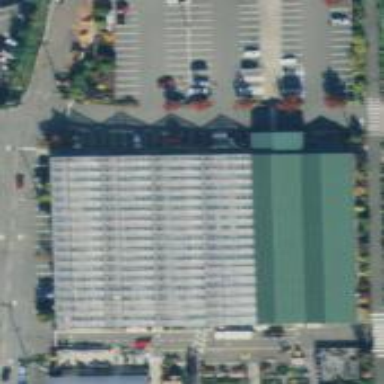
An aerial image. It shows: Garden centre housed in building.